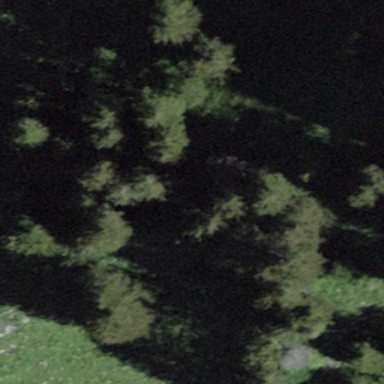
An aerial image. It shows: Forest area.